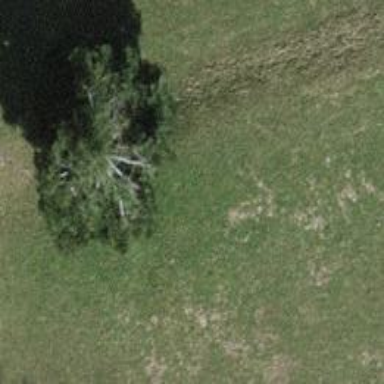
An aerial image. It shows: Urban area featuring tree as natural element.